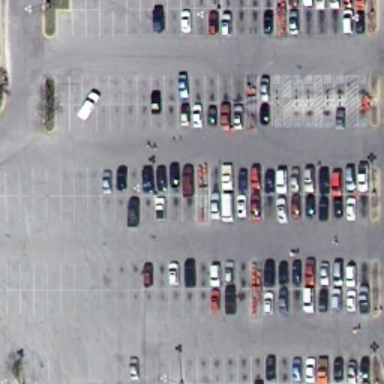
Lots of cars parked neatly in the parking lot .